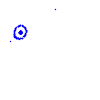
Particle: proton